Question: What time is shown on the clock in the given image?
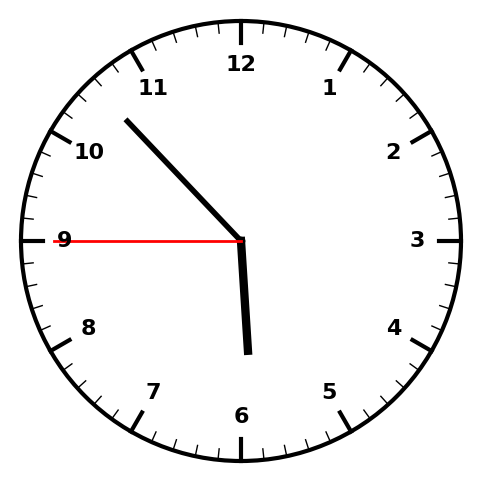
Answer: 05:52:45